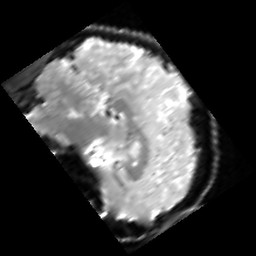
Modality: inplaneT2
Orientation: sagittal
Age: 19
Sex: male
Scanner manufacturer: siemens
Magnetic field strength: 3 T
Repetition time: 5 s
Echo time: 0.034 s